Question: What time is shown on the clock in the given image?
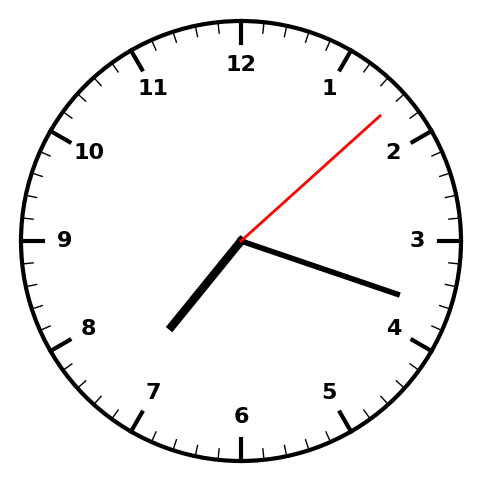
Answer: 07:18:08